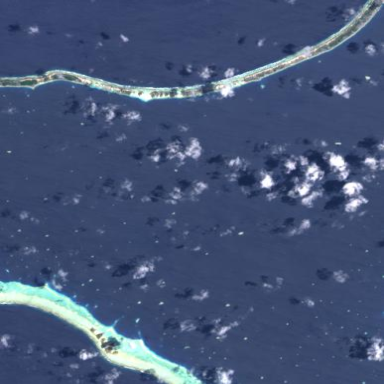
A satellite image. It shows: Atoll located within maritime boundary.